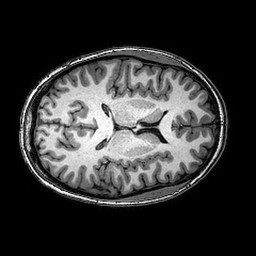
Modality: T1w
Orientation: axial
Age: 24
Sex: female
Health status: healthy
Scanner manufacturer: philips
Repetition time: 0.008249 s
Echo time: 0.00378 s